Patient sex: F
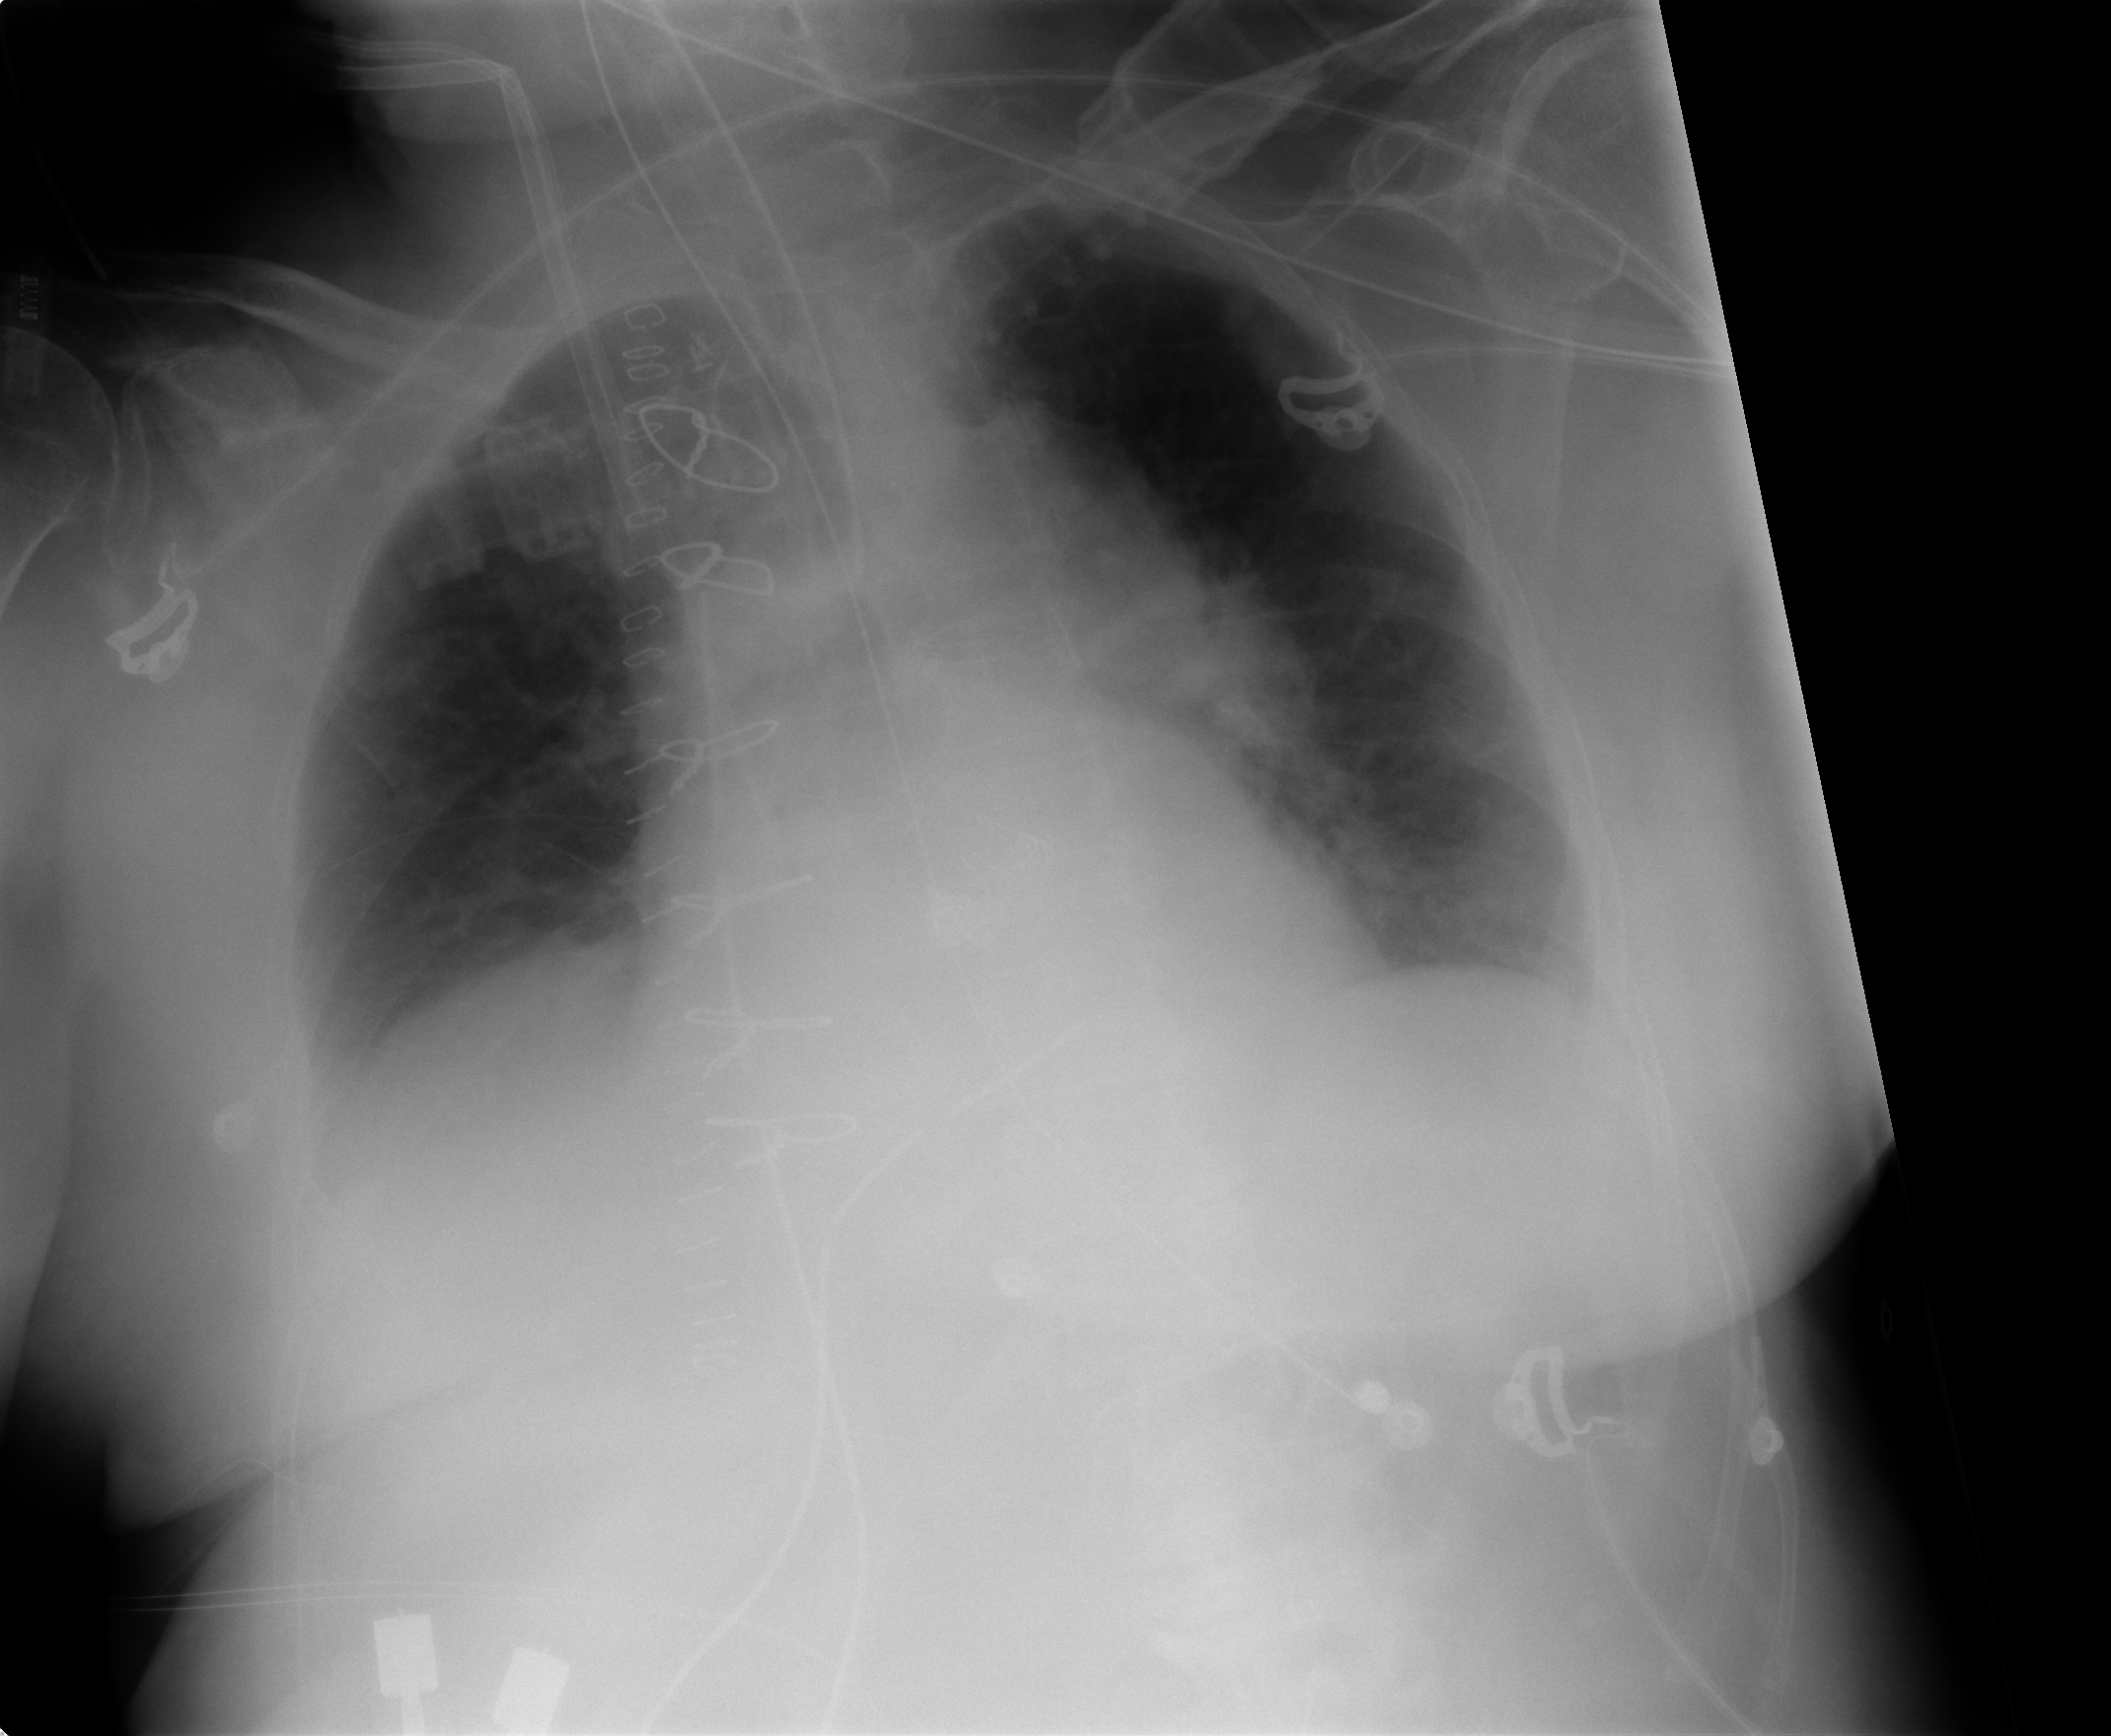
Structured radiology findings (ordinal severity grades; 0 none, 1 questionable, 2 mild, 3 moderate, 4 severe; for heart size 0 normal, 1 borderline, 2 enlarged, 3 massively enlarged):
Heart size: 0
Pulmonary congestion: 2
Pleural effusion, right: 0
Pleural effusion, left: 0
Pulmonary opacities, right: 0
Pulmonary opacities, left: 0
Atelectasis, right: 0
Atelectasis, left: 0